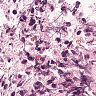
Metastatic tissue present: no